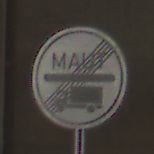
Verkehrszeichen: EndeMautpflicht
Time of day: Midday
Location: Roofed (Tunnel)
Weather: NotSpecified
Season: NotSpecified
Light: Natural